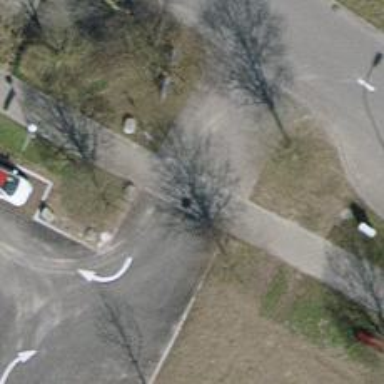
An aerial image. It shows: Parking aisle designated as service road.